Question: So I seen a nice example layout in the <URL> Metro/JS Template for VS11.
It looks like this:

I really like the look of this and I was wondering how I could achieve this in WPF, not really that great with the various controls/layouts and content of WPF yet. Could anyone get me started with how to achieve something similar to this?
What I am really looking for is an xaml code snippet for VS2010 (WPF) of one of the group containers and how they are aligned as such in the picture? I mean I dont even really know what containers/controls you would use for something like this but it sure as hell looks sweet!
Bare in mind Im not fussed about the background/application title just something where I can get that type of grouping/structure and layout similar to this in vs2010 WPF?
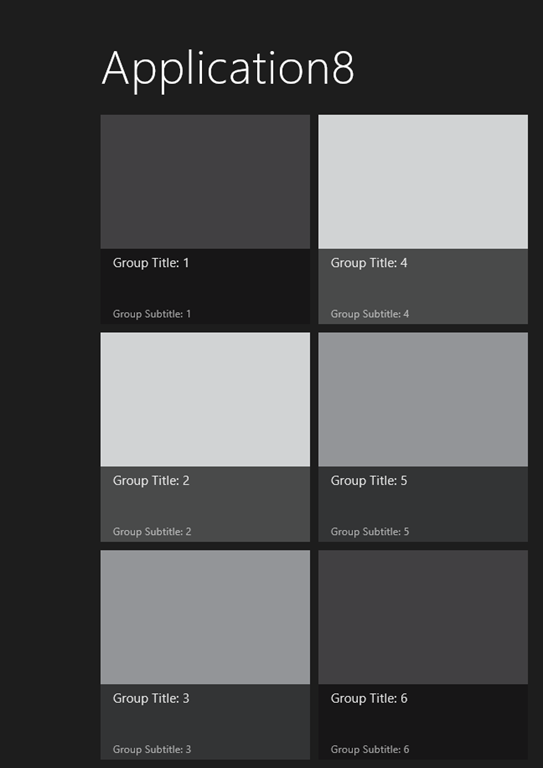
Answer: Are you looking for the default application in Visual Studio 11?
File -> New Project -> Visual C# or Javascript -> Grid application
UPDATE:
if you want to get more ideas about C#/XAML metro application before you install 'Windows 8 Consumer Preview', go to <URL> page and take a look at the snippet.